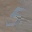
Label: 5